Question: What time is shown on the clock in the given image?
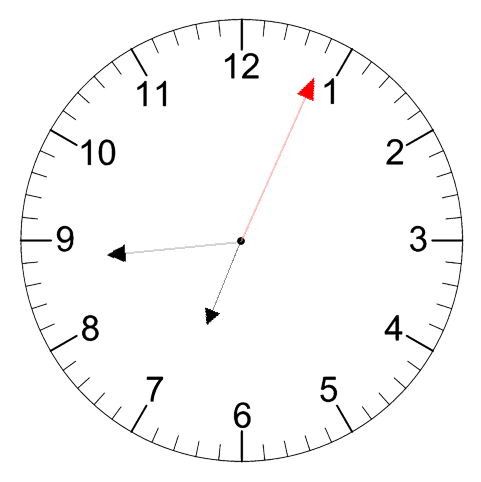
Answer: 06:44:04